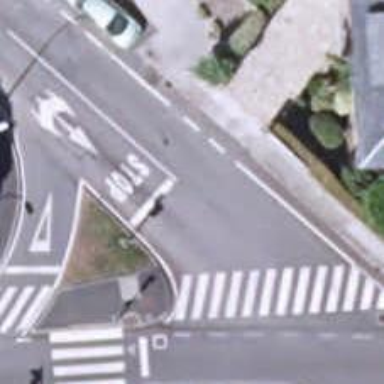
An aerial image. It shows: Road with traffic signals.